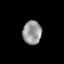
Tissue: lung
Cell type: Epithelial cells
Senescence score: 0.2065
Nuclear area (px): 438
Mean DAPI intensity: 149.6